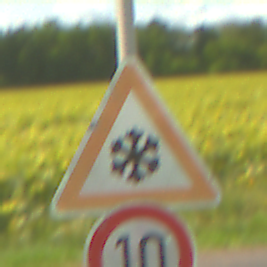
Verkehrszeichen: SchneeOderEisglaette
Zusatzzeichen unten: Geschwindigkeit10
Umgebung: Outdoor, RoadRail
Tageszeit: Midday
Wetter: PartlyCloudy
Licht: Natural
Jahreszeit: NotSpecified
Kontrast: HighContrast